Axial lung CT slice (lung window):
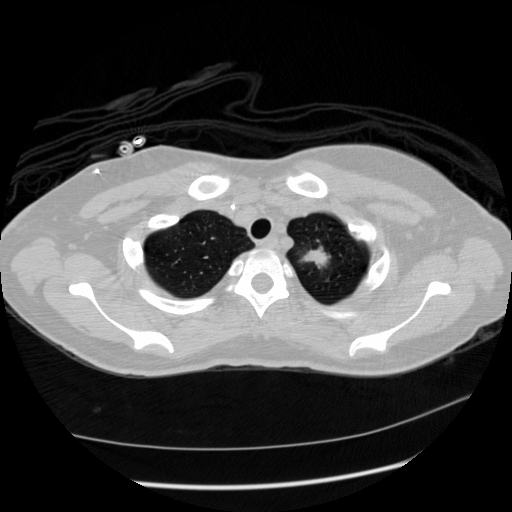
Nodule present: yes
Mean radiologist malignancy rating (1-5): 4.25